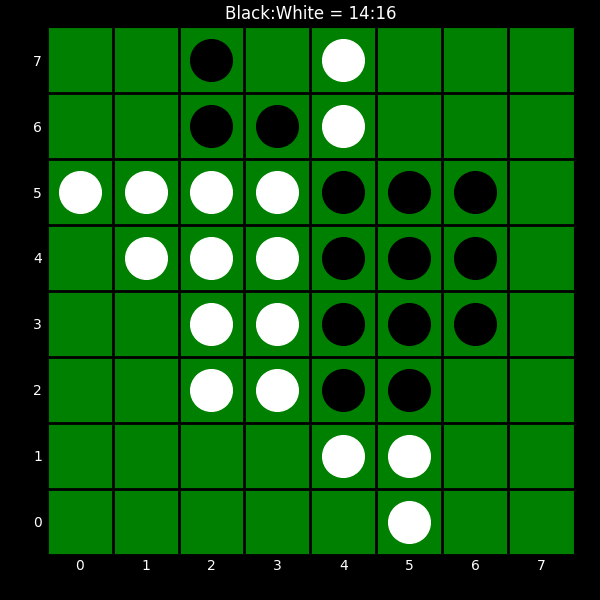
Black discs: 14
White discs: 16